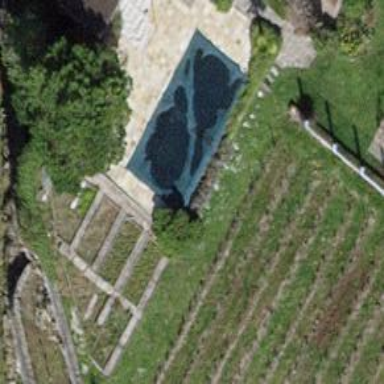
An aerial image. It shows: Swimming pool located in leisure land.